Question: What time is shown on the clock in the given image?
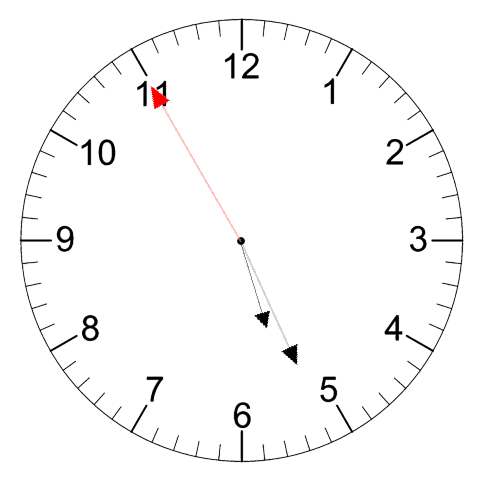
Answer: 05:25:55